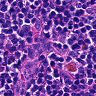
Metastatic tissue present: no